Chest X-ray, PA view. Patient: 34 years old, sex M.
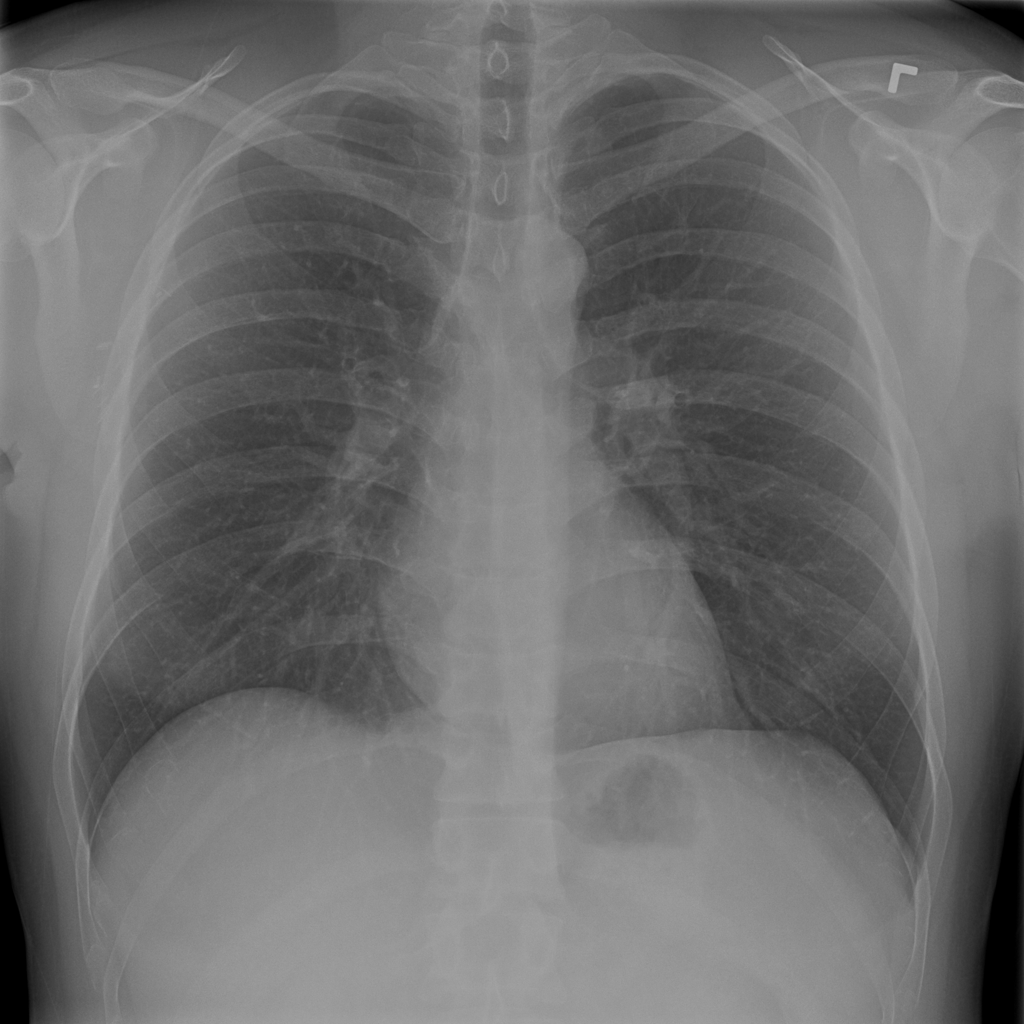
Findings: No Finding